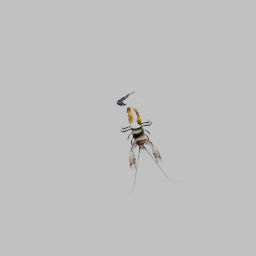
Label: animals